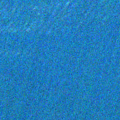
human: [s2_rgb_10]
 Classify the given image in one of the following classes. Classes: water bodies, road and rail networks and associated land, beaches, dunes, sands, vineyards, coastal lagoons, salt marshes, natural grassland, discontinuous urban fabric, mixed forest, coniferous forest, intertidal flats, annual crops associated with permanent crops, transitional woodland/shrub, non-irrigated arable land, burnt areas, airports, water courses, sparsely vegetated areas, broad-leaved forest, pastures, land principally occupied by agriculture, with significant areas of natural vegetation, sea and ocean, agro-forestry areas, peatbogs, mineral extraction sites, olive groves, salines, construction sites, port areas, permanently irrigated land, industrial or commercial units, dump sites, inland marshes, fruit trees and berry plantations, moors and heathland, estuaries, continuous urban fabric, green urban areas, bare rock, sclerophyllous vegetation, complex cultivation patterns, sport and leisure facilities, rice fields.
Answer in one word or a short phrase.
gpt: sea and ocean